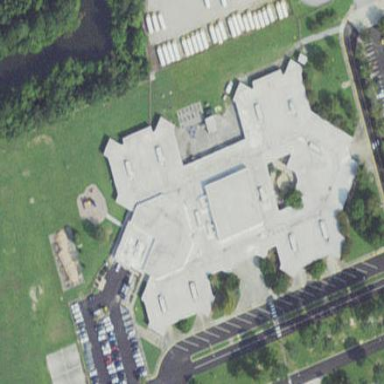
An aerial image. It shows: School.